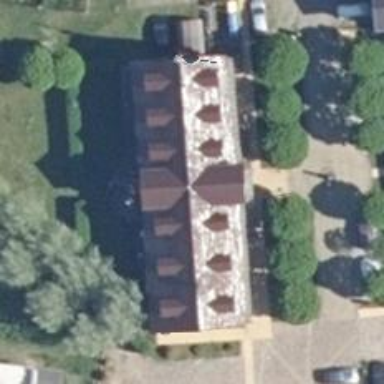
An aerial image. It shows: Hotel.